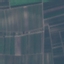
Land use / land cover class: PermanentCrop